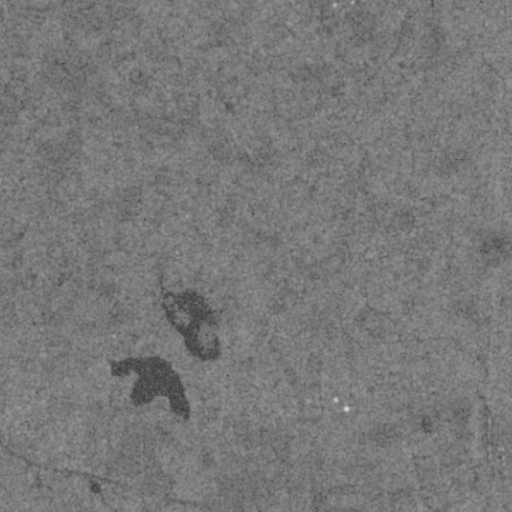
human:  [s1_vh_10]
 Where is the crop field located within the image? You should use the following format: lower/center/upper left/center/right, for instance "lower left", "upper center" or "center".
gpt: The crop field is located in the upper left of the image.
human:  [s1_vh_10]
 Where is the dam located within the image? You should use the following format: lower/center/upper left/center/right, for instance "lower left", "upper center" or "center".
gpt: The dam is located in the lower left of the image.
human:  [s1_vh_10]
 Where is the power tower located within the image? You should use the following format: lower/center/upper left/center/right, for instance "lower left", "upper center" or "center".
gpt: The power tower is located in the upper left of the image.
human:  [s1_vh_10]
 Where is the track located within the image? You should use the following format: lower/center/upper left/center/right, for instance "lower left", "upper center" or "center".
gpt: There is no track in the image.

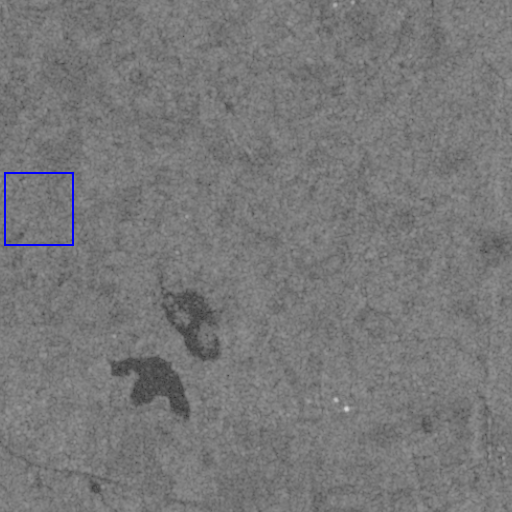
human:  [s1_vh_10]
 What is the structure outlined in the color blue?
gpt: The structure outlined in blue is a crop field.
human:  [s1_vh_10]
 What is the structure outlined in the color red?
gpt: There is no red outline.